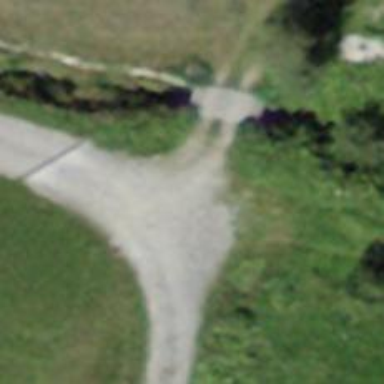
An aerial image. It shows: Gravel track bridge.